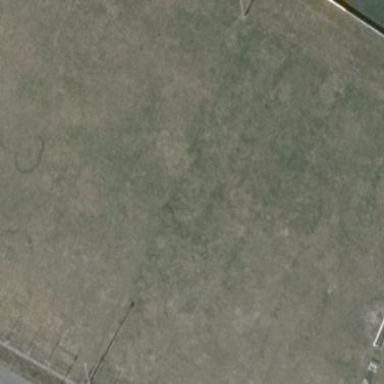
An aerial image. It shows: Soccer pitch for leisure land activities.